Question: I don't think the question describes perfectly my problem.
Consider the following:

How can I simplify this? Does the AND take priority over the OR?
Thanks in advance
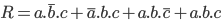
Answer: I dare answering your question because it was part of my studies in electronic on the Boole Algebra.
It should be kinda like this here with 3 :
<URL>
I found this <URL>
Try the same for you. Help yourself ! Answer me back if you need !